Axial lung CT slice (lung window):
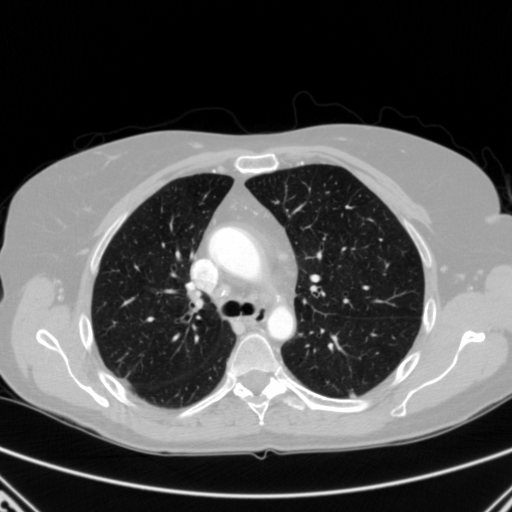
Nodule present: yes
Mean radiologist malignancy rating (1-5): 1